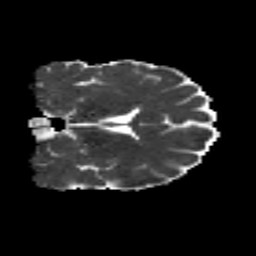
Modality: MD
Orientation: coronal
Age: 30
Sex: female
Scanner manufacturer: siemens
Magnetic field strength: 3 T
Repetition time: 8.8 s
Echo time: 0.085 s